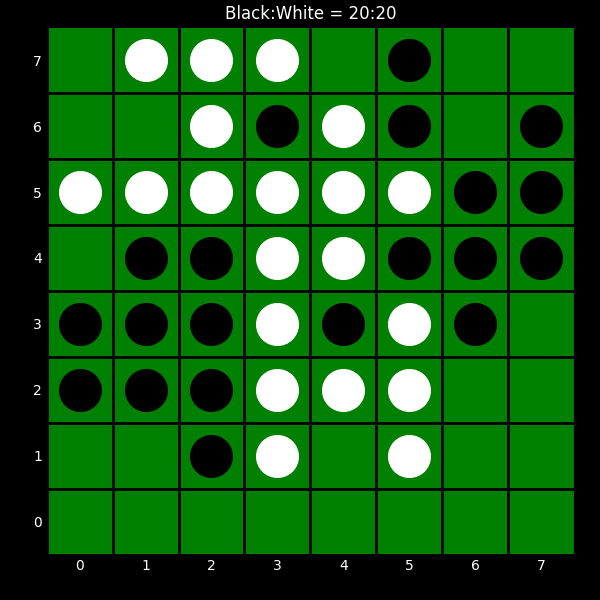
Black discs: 20
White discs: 20